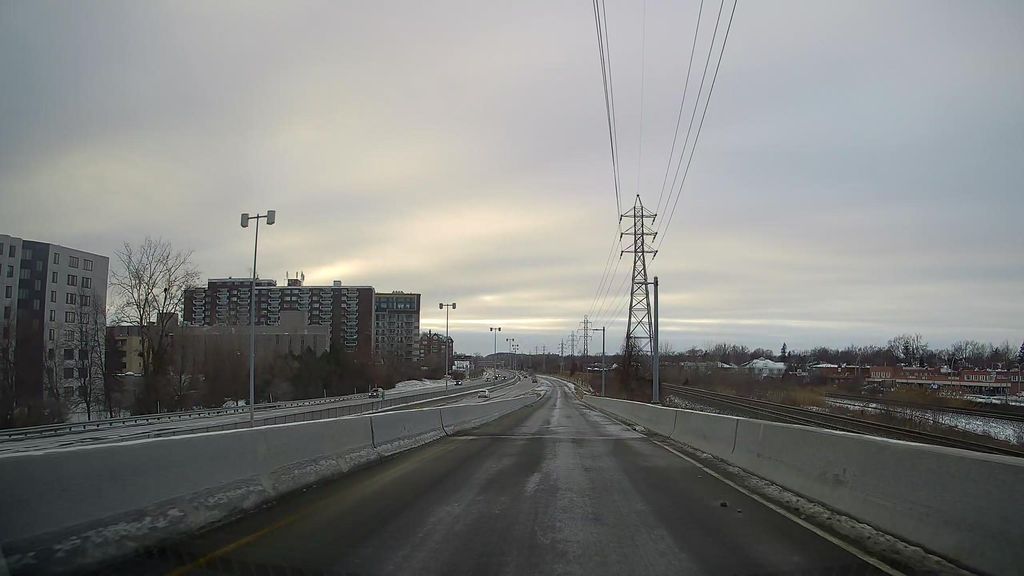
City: montreal